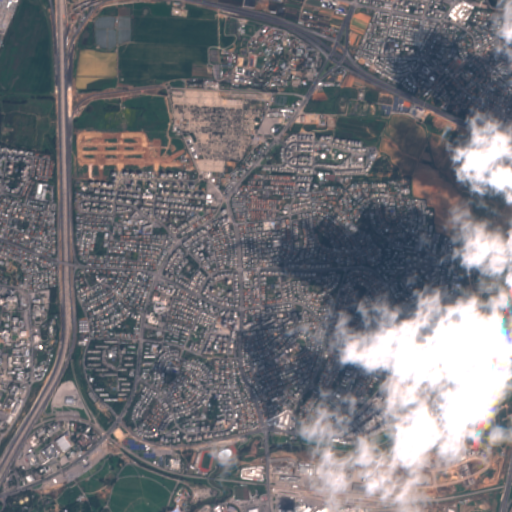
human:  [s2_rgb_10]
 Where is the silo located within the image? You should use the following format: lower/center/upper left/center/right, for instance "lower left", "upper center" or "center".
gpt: The silo is located in the lower left of the image.
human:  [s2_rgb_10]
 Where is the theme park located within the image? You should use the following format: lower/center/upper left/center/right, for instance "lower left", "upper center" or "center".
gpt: The theme park is located in the lower left of the image.
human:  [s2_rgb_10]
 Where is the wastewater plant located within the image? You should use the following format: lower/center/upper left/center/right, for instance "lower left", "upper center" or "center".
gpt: The wastewater plant is located in the upper left of the image.
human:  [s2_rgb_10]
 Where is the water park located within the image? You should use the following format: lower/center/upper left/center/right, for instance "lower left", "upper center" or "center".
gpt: The water park is located in the lower left of the image.
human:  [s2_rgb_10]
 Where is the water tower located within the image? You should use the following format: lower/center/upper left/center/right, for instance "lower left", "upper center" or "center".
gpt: The water tower is located in the upper right of the image.
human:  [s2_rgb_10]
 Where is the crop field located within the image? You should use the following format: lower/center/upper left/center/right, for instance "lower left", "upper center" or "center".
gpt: There is no crop field in the image.